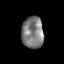
Tissue: prostate
Cell type: T cells
Senescence score: 0.3524
Nuclear area (px): 678
Mean DAPI intensity: 125.478